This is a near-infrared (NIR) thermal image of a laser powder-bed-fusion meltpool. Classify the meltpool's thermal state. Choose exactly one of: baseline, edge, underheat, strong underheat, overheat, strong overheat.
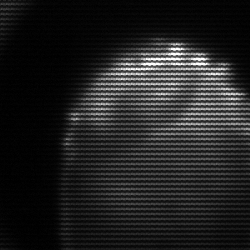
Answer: edge